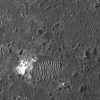
Atmospheric dust classification: not_dusty